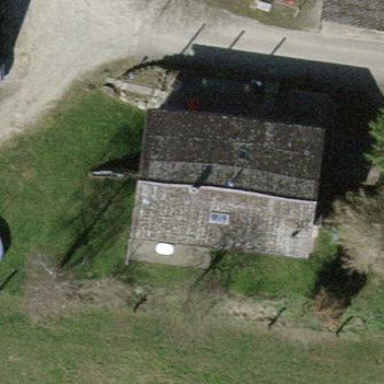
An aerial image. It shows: Gabled roof on farm auxiliary building.